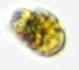
Label: Akashiwo